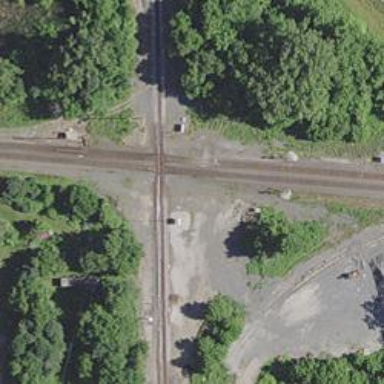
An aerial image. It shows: Railway crossing.